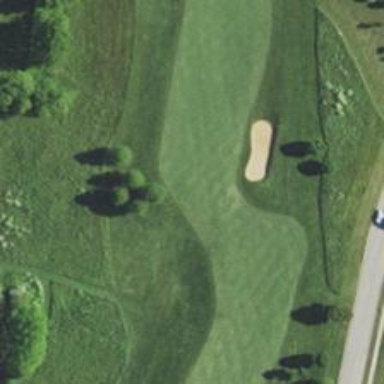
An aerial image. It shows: Golf hole.